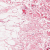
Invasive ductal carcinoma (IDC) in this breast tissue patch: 0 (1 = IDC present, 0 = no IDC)